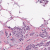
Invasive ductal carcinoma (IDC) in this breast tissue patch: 1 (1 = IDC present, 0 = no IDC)